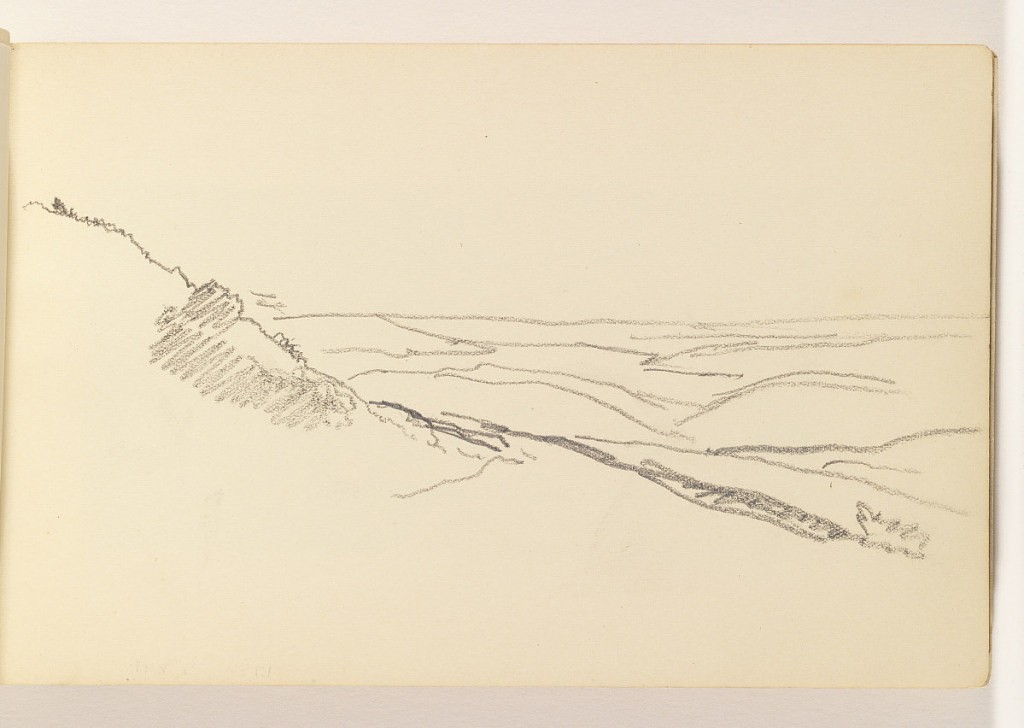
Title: Unfinished Beach Contours
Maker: William Trost Richards, American, 1833–1905
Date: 1885–90
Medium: Graphite on cream wove paper, bound
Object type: Sketchbook folio
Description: Outline of hill at left with ocean contours at right and in distance.